Question: The problem in my case is I can dynamically add / remove input boxes, but the problem is when I manually add a set of input box and remove button instead of press add button to create one, it can not remove it.
Is it possible to have 3 sets of input boxes but 2 remove buttons?
Thank you for any kind of help.
<URL>

'''
<script>
$(document).ready(function() {
$("#add").click(function() {
var intId = $("#buildyourform div").length + 1;
var label = $("<label>Field Name</label>");
var labelType = $("<label>Field Type</label>");
var labelReq = $("<label>Require</label>");
var labelTag = $("<label>Tag</label>");
var fieldWrapper = $("<div class="fieldwrapper" id="field" + intId + ""/>");
var fName = $("<input type="text" name="inputName[]" class="required" />");
var fTag = $("<input type="text" name="inputTag[]" class="required" />");
var fReq = $("<select class="fieldtype"><option value="checkbox">Checked</option><option value="1">Yes</option><option value="0">No</option></select>");
var fType = $("<select class="fieldtype"><option value="checkbox">Checked</option><option value="textbox">Text</option><option value="textarea">Paragraph</option></select>");
var removeButton = $("<input type="button" class="remove" value="Remove" />");
removeButton.click(function() {
$(this).parent().remove();
});
fieldWrapper.append(label);
fieldWrapper.append(fName);
fieldWrapper.append('<br>');
fieldWrapper.append(labelType);
fieldWrapper.append(fType);
fieldWrapper.append('<br>');
fieldWrapper.append(labelReq);
fieldWrapper.append(fReq);
fieldWrapper.append('<br>');
fieldWrapper.append(labelTag);
fieldWrapper.append(fTag);
fieldWrapper.append('<br>');
fieldWrapper.append(removeButton);
$("#buildyourform").append(fieldWrapper);
});
});
</script>
</head>
<body>
<form id="config" method="post" action="config.php" >
<fieldset id="buildyourform">
<legend>Build your own form!</legend>
<!-- I manually create a set of input box here -->
<div class="fieldwrapper" id="field1"><label>Field Name</label><input type="text" name="inputName[]" class="required"><br><label>
Field Type</label><select class="fieldtype">
<option value="checkbox">Checked</option><option value="textbox">Text</option><option value="textarea">Paragraph</option></select><br><label>Require</label>
<select class="fieldtype"><option value="checkbox">Checked</option>
<option value="1">Yes</option><option value="0">No</option></select><br><label>
Tag</label><input type="text" name="inputTag[]" class="required"><br><input type="button" class="remove" value="Remove"></div>
<!-- I manually create a set of input box here -->
<input type="text" name="input[]" value="test">
</fieldset>
<input type="button" value="Add a field" class="add" id="add" />
<input type="submit" value="Submit">
</form>
</html>
'''
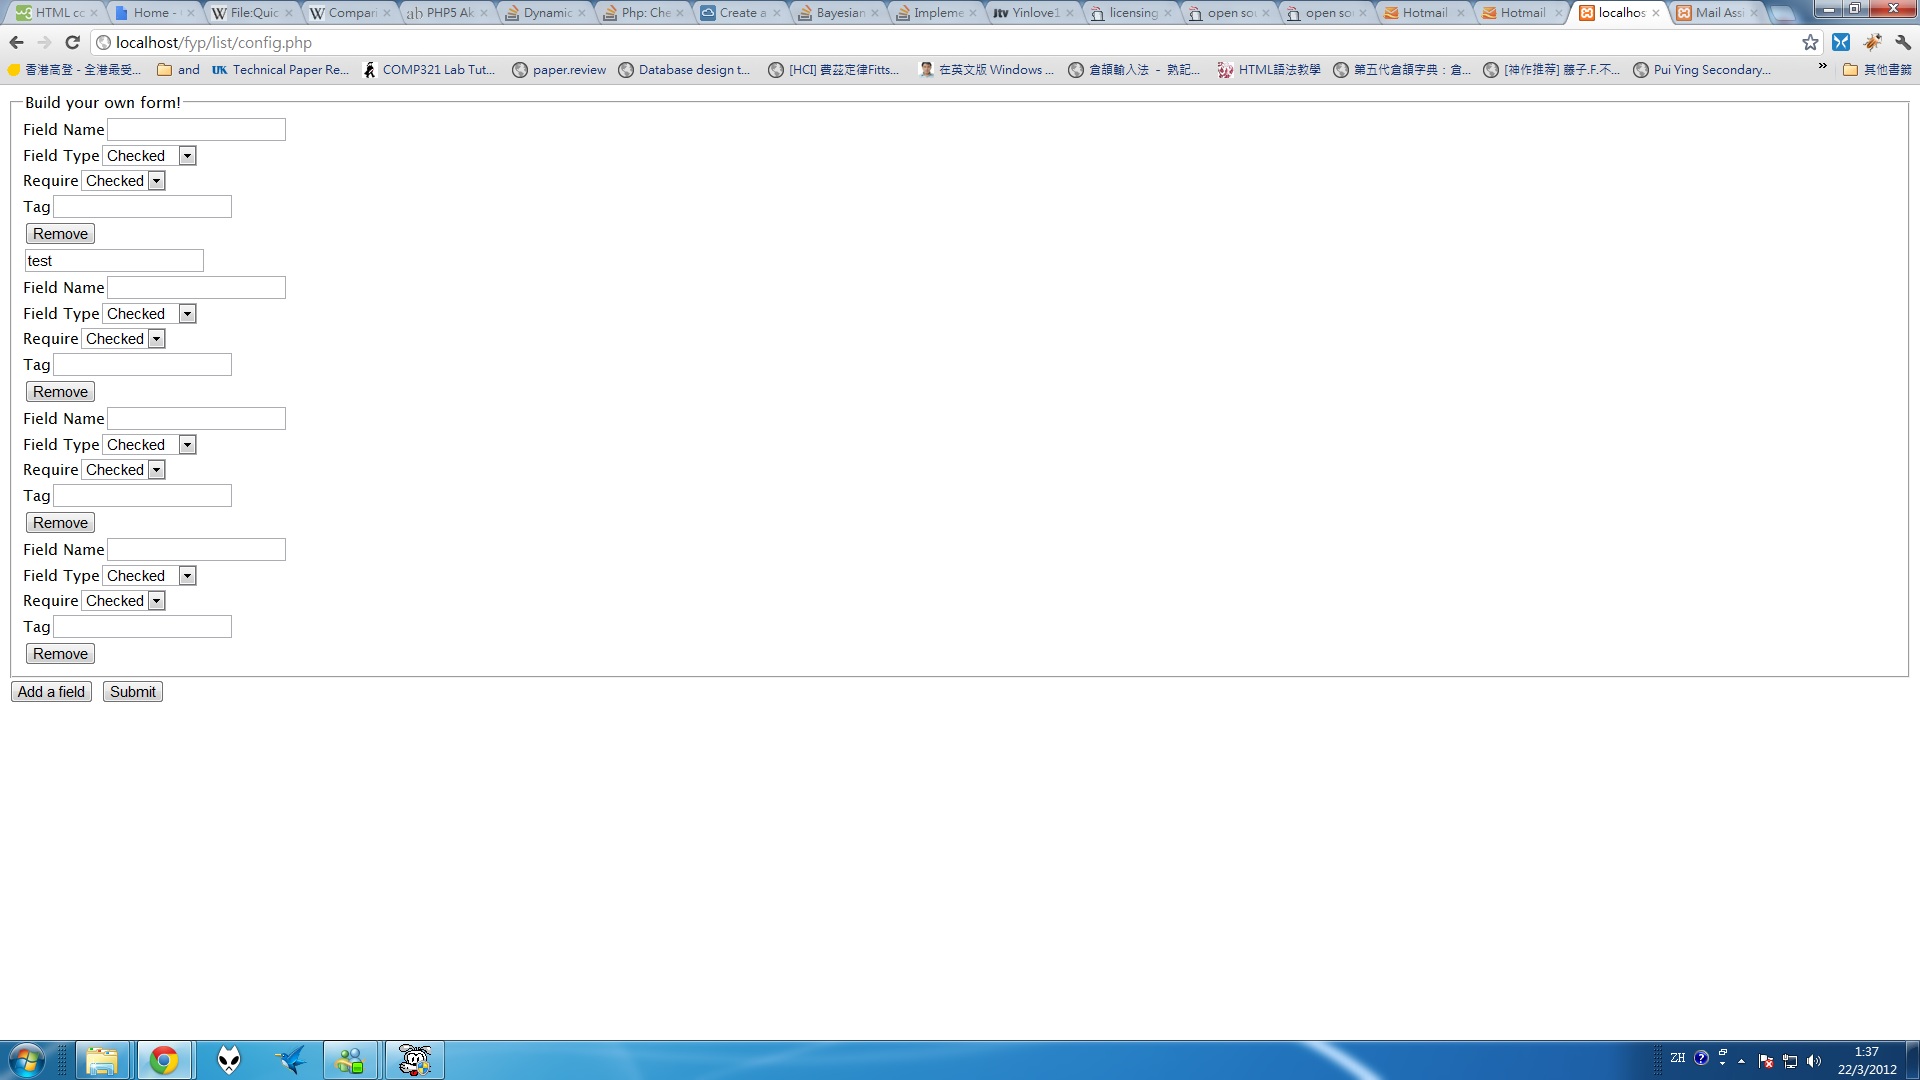
Answer: Try setting the remove button actions when the document is loaded.
<URL> or use the code below.
'''
<script>
$(document).ready(function() {
$('.remove').click(function(){
$(this).parent().remove();
});
$("#add").click(function() {
var intId = $("#buildyourform div").length + 1;
var label = $("<label>Field Name</label>");
var labelType = $("<label>Field Type</label>");
var labelReq = $("<label>Require</label>");
var labelTag = $("<label>Tag</label>");
var fieldWrapper = $("<div class="fieldwrapper" id="field" + intId + ""/>");
var fName = $("<input type="text" name="inputName[]" class="required" />");
var fTag = $("<input type="text" name="inputTag[]" class="required" />");
var fReq = $("<select class="fieldtype"><option value="checkbox">Checked</option><option value="1">Yes</option><option value="0">No</option></select>");
var fType = $("<select class="fieldtype"><option value="checkbox">Checked</option><option value="textbox">Text</option><option value="textarea">Paragraph</option></select>");
var removeButton = $("<input type="button" class="remove" value="Remove" />");
removeButton.click(function() {
$(this).parent().remove();
});
fieldWrapper.append(label);
fieldWrapper.append(fName);
fieldWrapper.append('<br>');
fieldWrapper.append(labelType);
fieldWrapper.append(fType);
fieldWrapper.append('<br>');
fieldWrapper.append(labelReq);
fieldWrapper.append(fReq);
fieldWrapper.append('<br>');
fieldWrapper.append(labelTag);
fieldWrapper.append(fTag);
fieldWrapper.append('<br>');
fieldWrapper.append(removeButton);
$("#buildyourform").append(fieldWrapper);
});
});
</script>
</head>
<body>
<form id="config" method="post" action="config.php" >
<fieldset id="buildyourform">
<legend>Build your own form!</legend>
<!-- I manually create a set of input box here -->
<div class="fieldwrapper" id="field1"><label>Field Name</label><input type="text" name="inputName[]" class="required"><br><label>
Field Type</label><select class="fieldtype">
<option value="checkbox">Checked</option><option value="textbox">Text</option><option value="textarea">Paragraph</option></select><br><label>Require</label>
<select class="fieldtype"><option value="checkbox">Checked</option>
<option value="1">Yes</option><option value="0">No</option></select><br><label>
Tag</label><input type="text" name="inputTag[]" class="required"><br><input type="button" class="remove" value="Remove"></div>
<!-- I manually create a set of input box here -->
<input type="text" name="input[]" value="test">
</fieldset>
<input type="button" value="Add a field" class="add" id="add" />
<input type="submit" value="Submit">
</form>
</html>
'''